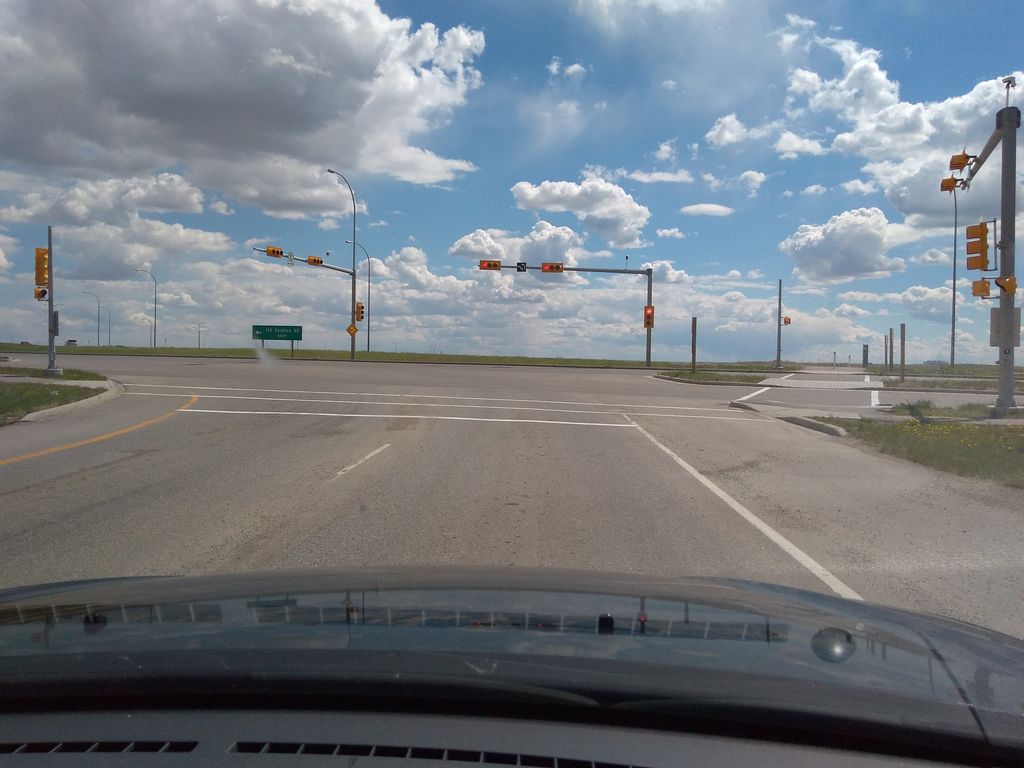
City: calgary